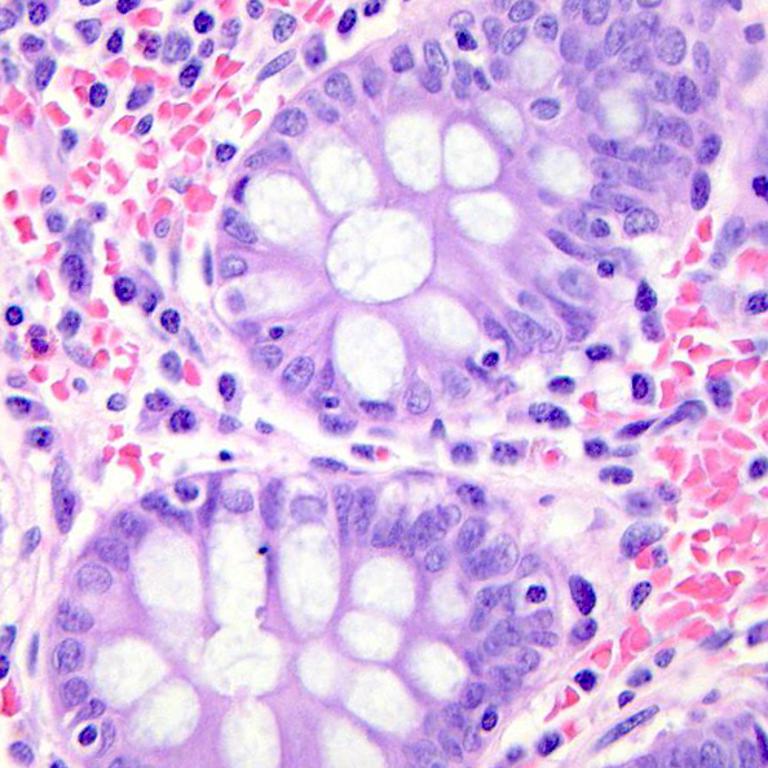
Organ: colon
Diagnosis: benign